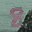
Label: 8